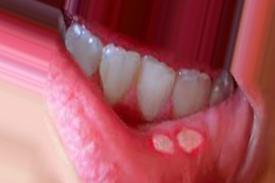
Condition: Mouth Ulcer